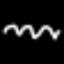
Label: squiggle